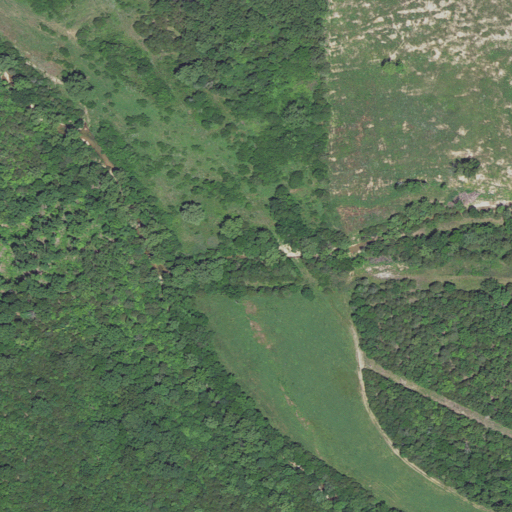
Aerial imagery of valley in Missouri named South Pocket Hollow containing deciduous forest, pasture, evergreen forest, grassland, and mixed forest